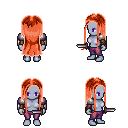
a pixel art fantasy rpg character, female body template, dark elf, purple skin, steel arm armor, magenta pants, red extra-long hairstyle, cloth bracers, dagger, four views (front, back, left, right), 2x2 character sprite sheet, small pixel art, hard edges, no anti-aliasing